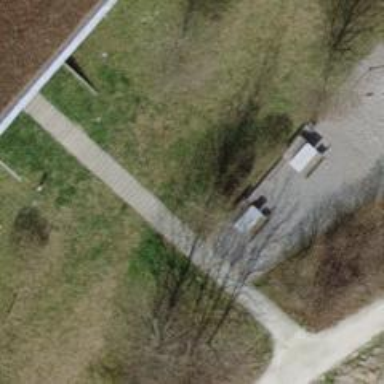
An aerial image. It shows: Picnic table located in leisure land area.